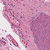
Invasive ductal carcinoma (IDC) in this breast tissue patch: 0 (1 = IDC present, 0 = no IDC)